Field crop: maize
Growth stage: 2
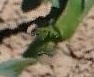
Species: maize